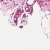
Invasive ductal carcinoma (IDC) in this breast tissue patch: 1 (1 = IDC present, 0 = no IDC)